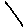
Label: line